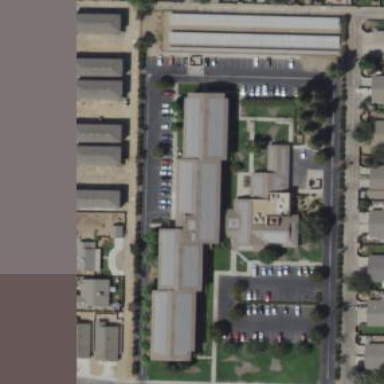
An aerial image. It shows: Building.